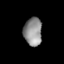
Tissue: lung
Cell type: Epithelial cells
Senescence score: 0.2279
Nuclear area (px): 503
Mean DAPI intensity: 142.682